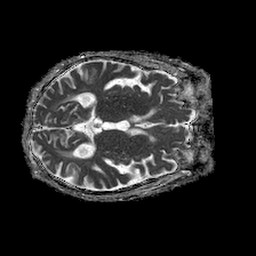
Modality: ADC
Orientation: axial
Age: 75
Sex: female
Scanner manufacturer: philips
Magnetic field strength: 1.5 T
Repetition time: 4.6 s
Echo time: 0.08517 s